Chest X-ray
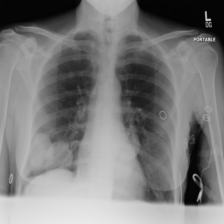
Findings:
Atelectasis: negative
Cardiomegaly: negative
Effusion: positive
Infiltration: negative
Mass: positive
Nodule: positive
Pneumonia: negative
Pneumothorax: negative
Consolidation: negative
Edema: negative
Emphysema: negative
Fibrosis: negative
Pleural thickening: negative
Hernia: negative